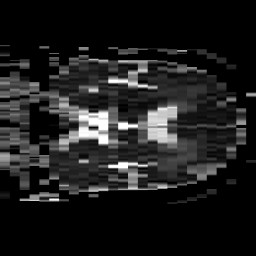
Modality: ADC
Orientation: coronal
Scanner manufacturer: philips
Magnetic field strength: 3 T
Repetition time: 4.075 s
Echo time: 0.05949 s